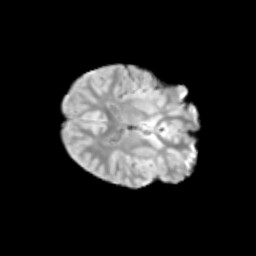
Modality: T2w
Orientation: axial
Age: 10
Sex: male
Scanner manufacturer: siemens
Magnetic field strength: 3 T
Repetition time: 3.8 s
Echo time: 0.07 s